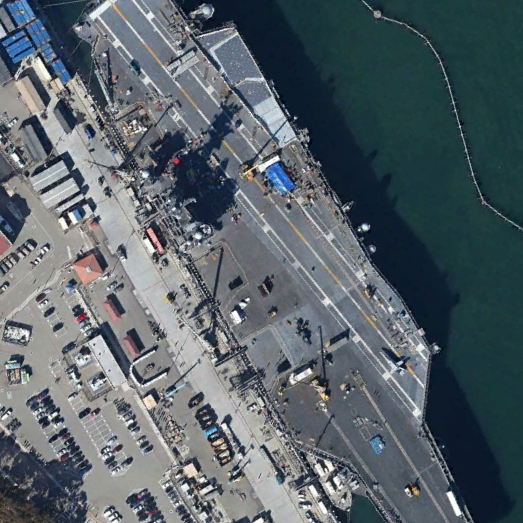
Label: aircraft_carrier